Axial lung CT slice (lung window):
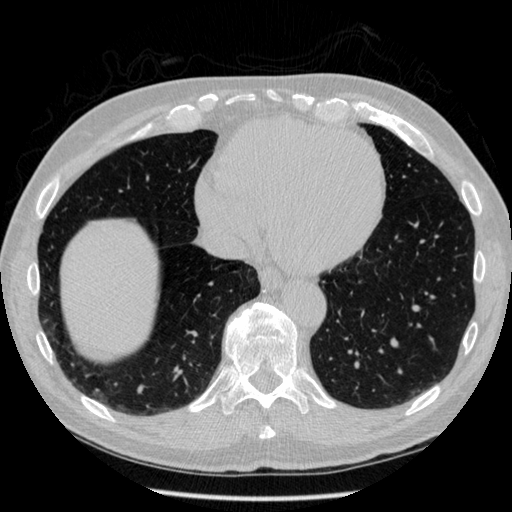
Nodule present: no